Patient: sex M, age 44
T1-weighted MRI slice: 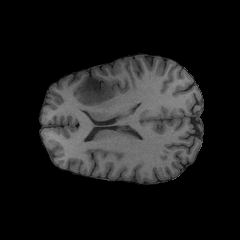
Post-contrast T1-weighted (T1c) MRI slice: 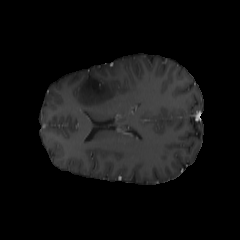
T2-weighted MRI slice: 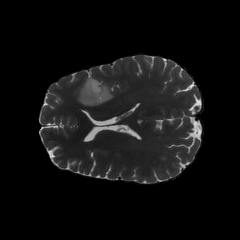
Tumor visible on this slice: yes
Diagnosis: Astrocytoma, IDH-mutant
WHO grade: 2